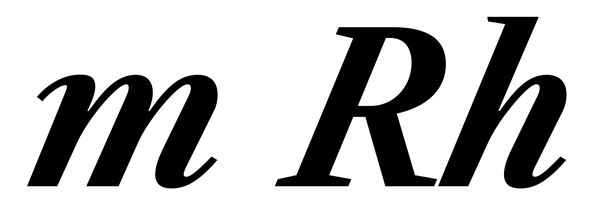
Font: LibreCaslonText-Italic_Bold_Italic